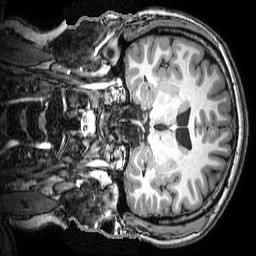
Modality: T1w
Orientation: sagittal
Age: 23
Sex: male
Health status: ill
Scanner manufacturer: philips
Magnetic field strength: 3 T
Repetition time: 8.142 s
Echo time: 3.732 s